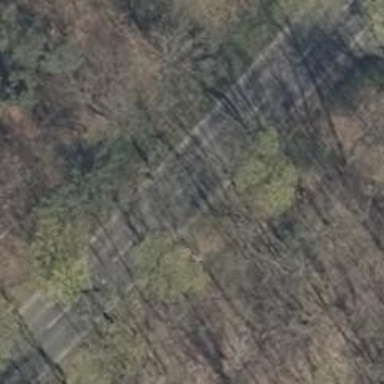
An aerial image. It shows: Asphalt road classified as primary highway.